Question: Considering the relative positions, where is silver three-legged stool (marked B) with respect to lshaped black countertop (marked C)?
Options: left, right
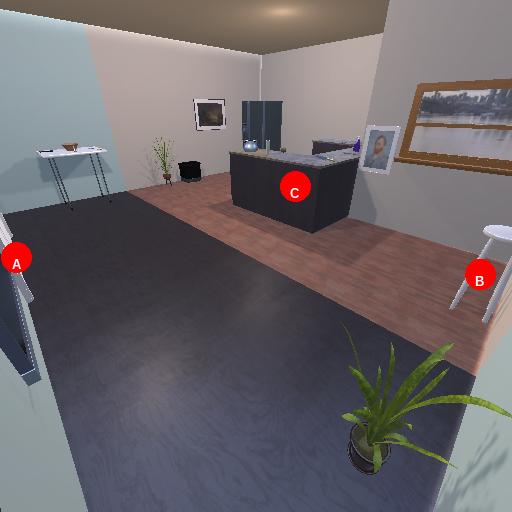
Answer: left